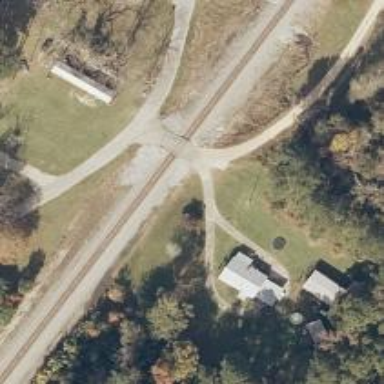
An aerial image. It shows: Level crossing along the railway.